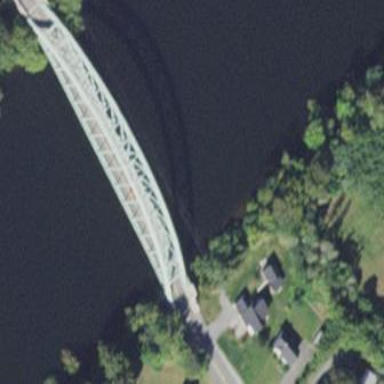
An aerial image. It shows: Attraction that is man-made bridge.